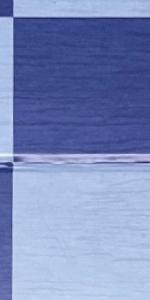
Label: Empty